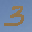
Label: 3